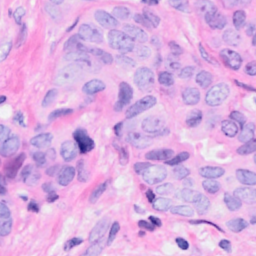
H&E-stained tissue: Breast